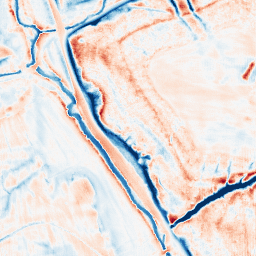
Category: classical
Decomposition family: gaussian_anisotropic
Decomposition parameters: sigma_x: 5
sigma_y: 5
Upsampling method: fft_zeropad
Upsampling parameters: scale: 4
Upsampling scale: 4